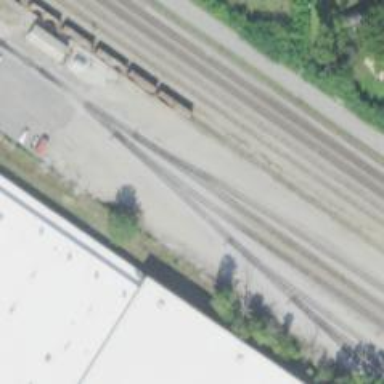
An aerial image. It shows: Railway siding with rails.